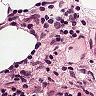
Metastatic tissue present: no